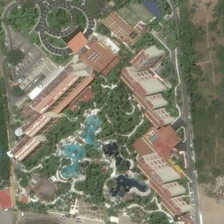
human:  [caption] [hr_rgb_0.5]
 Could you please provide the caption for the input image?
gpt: many green trees and some buildings with pond are near a beach .

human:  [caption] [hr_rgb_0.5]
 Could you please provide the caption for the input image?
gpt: many green trees and some buildings with pond are near a beach .

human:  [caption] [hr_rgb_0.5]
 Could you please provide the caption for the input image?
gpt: many green trees and some buildings with pond are near a beach .

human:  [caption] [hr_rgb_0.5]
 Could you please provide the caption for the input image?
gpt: many green trees and some buildings with pond are near a beach .

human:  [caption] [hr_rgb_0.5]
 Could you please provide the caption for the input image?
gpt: many green trees and some buildings with pond are near a beach .